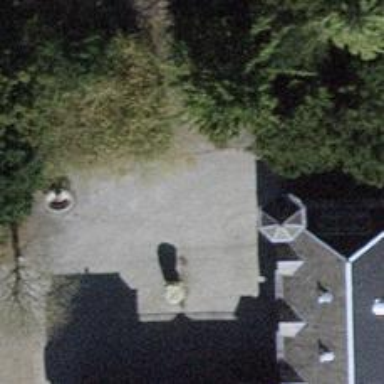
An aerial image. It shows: Driveway made of sett.